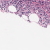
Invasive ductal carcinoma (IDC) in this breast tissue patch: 1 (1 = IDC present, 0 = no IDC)